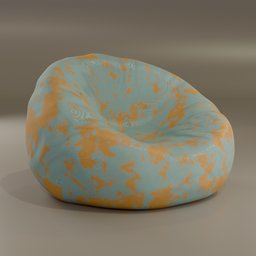
Label: furniture